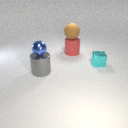
large brown rubber sphere above large red rubber cylinder